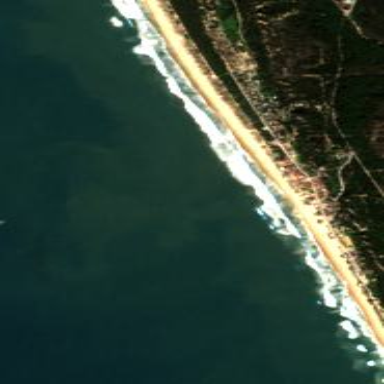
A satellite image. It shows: Sandy beach popular for kitesurfing.